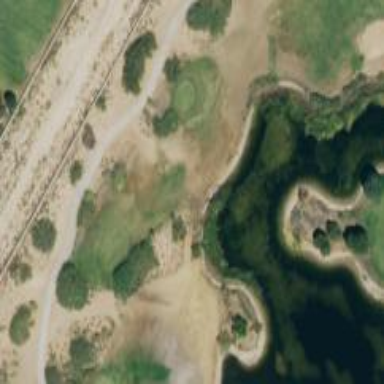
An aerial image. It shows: Golf bunker filled with natural sand.